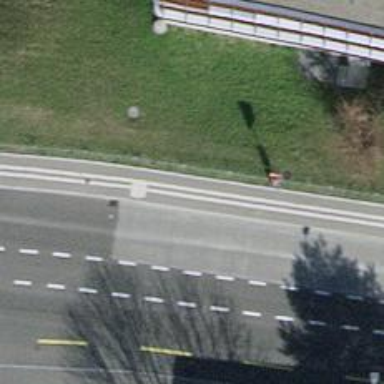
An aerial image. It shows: Bus stop with platform for public transport.